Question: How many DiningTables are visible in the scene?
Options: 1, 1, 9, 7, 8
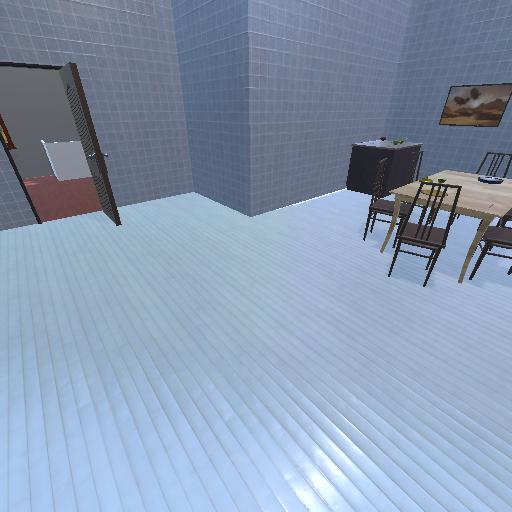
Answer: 1